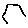
Label: hexagon